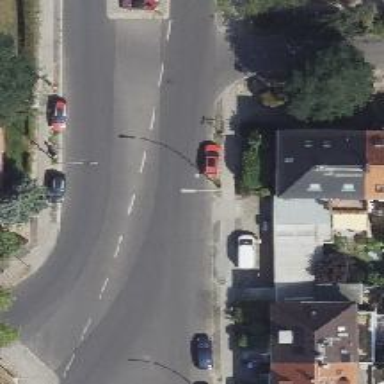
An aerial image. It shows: Tertiary road with asphalt surface. It is dual carriageway with no sidewalk.